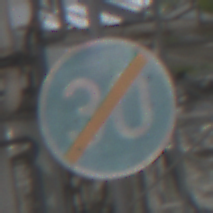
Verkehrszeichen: EndeMindestgeschwindigkeit
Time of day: Midday
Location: Roofed (Special)
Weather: Overcast
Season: NotSpecified
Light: Natural